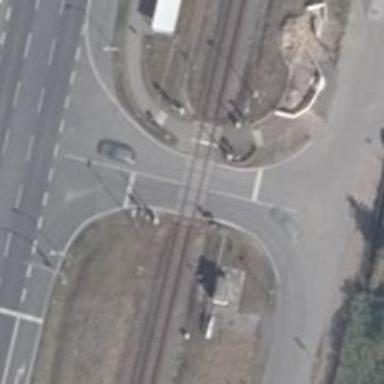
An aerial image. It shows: Railway level crossing.